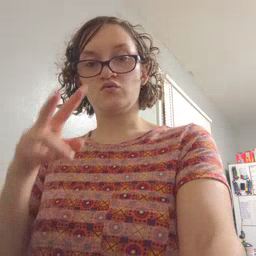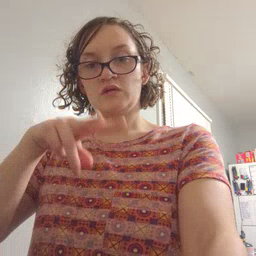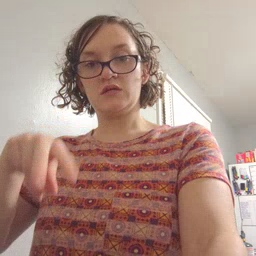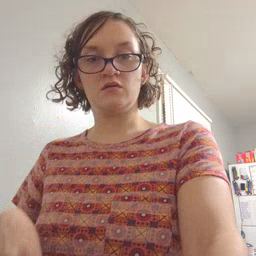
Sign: read